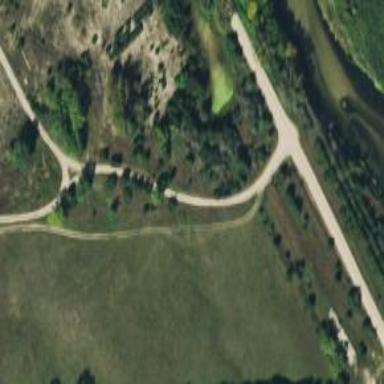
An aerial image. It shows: Driveway.